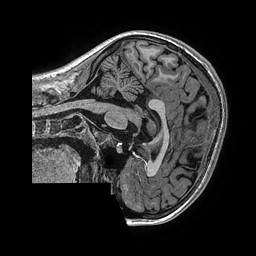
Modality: T1w
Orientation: sagittal
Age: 12
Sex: female
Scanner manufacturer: ge
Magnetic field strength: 3 T
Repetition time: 0.006952 s
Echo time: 0.00292 s